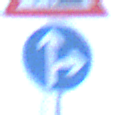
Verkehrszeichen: VorgeschriebeneFahrtrichtungGeradeausOderRechts
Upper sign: Arbeitsstelle
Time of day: Midday
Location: Outdoor (Nature)
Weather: Overcast
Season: Winter
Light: Natural